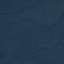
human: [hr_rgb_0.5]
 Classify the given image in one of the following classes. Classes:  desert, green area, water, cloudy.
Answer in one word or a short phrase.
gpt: green area